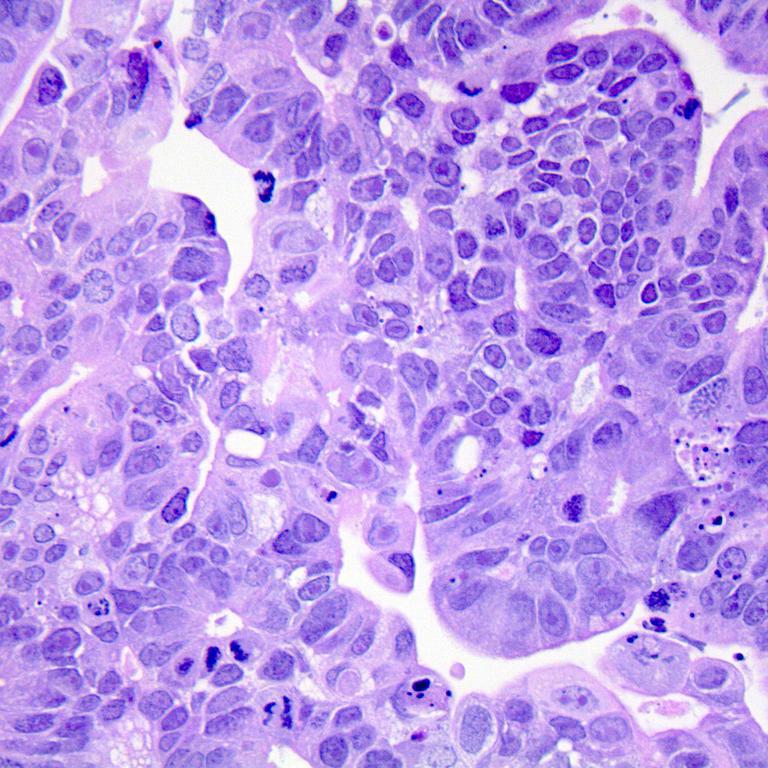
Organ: colon
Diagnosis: adenocarcinomas